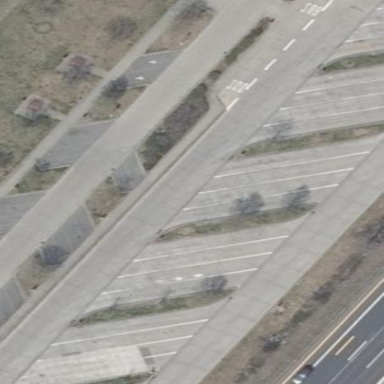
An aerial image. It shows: Parking area with surface.